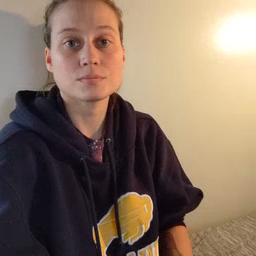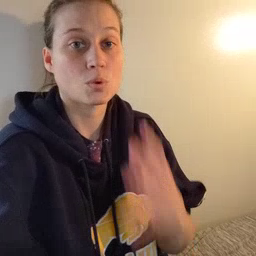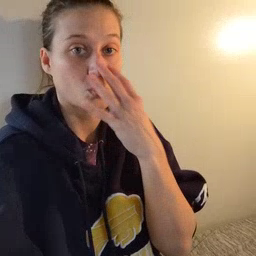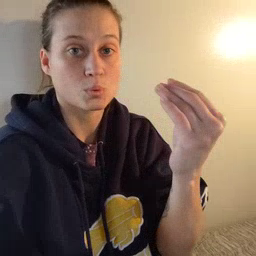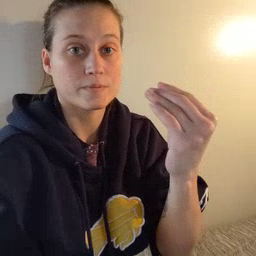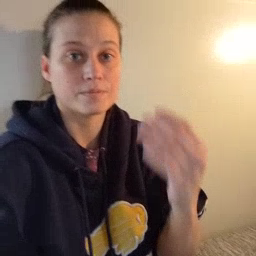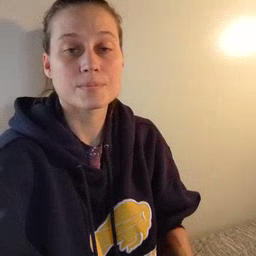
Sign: wolf